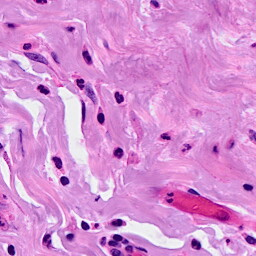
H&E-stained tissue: Breast